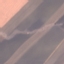
Label: AnnualCrop